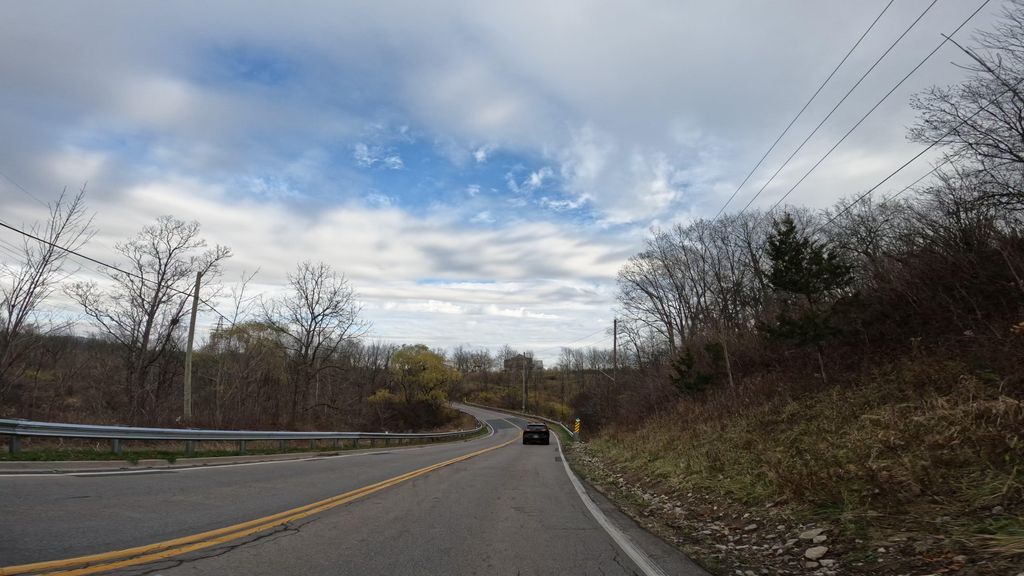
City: hamilton